Question: On Windows Azure Portal ( as of Jan 2013) What do i get when i scale the Windows Azure Website instance from 1 to 6? Does it mean there will be 6 physical instances of my website on the same server? In IIS terms are there 6 running websites all automatically load balanced?
But judging from the help text it refers to instances as processes? If so, my website will get 6 CPUs, RAM or what?

Cheers
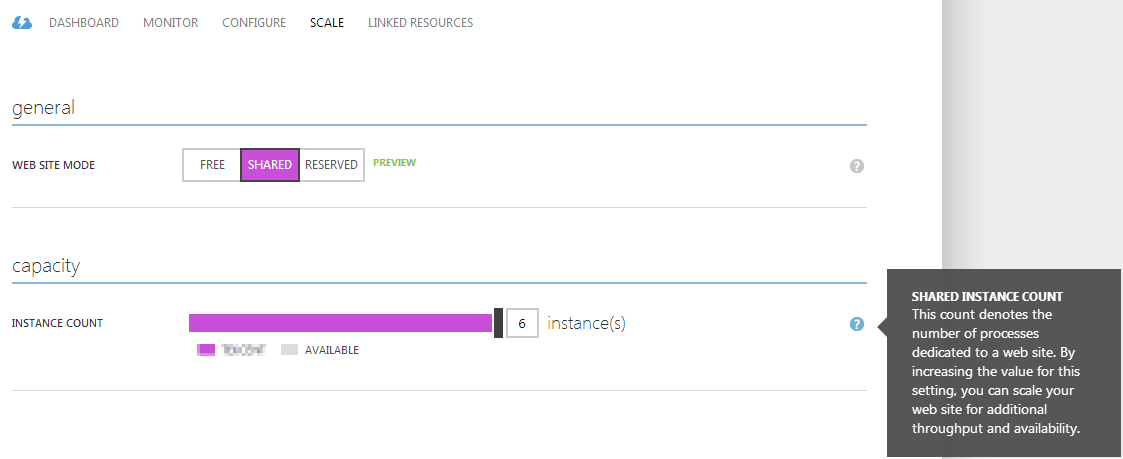
Answer: Windows Azure Websites, unlike Windows Azure Web Roles, is a 'high-density' multi-tenancy platform which does not use virtual machines as a scale unit but processes.
When you use Web Roles (or Worker Roles, or Virtual Machines for that matter) every instance equals a virtual machine whose 'specs' are determined by the instance size selected.
When you use WebSites you can chose between a shared instance and a reserved instance:
Reserved instances are pretty much like web roles from a scale point of view so the scale unit is of a virtual machine (and you pay accordingly)
Shared instances use the high-density model in which multiple tenant may exist on the same virtual machine but each has it's own process with isolation being provided by the platform through sandboxing.
In the shared instance case the scale unit is not an entire machine but rather an additional process, which is very likely to run on a separate virtual machine.